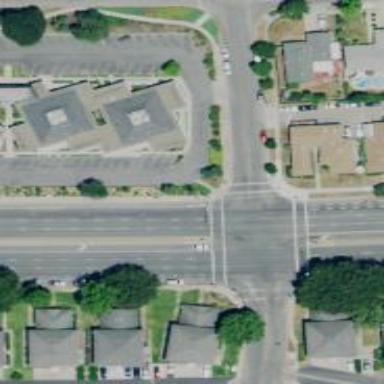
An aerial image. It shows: Solid stop line on the road marking.